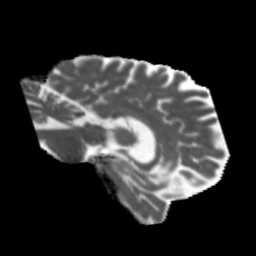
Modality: MD
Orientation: sagittal
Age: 58
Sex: male
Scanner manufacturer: siemens
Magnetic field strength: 3 T
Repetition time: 5.47 s
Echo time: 0.0854 s